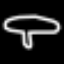
Label: mushroom